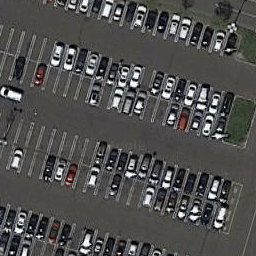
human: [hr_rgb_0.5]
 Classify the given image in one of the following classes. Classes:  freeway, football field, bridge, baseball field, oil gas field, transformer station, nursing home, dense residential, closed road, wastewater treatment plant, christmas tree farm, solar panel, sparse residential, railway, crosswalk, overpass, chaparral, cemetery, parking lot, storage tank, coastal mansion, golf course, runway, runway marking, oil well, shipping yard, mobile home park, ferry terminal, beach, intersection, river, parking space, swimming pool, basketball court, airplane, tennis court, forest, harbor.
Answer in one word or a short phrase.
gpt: parking lot